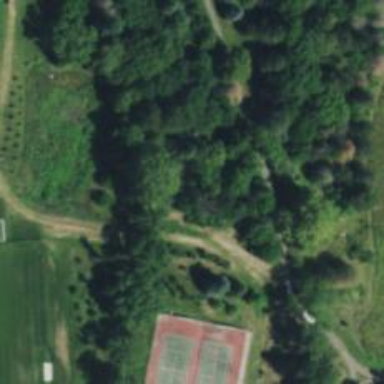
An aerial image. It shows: Disc golf pitch on leisure land.